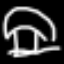
Label: mushroom